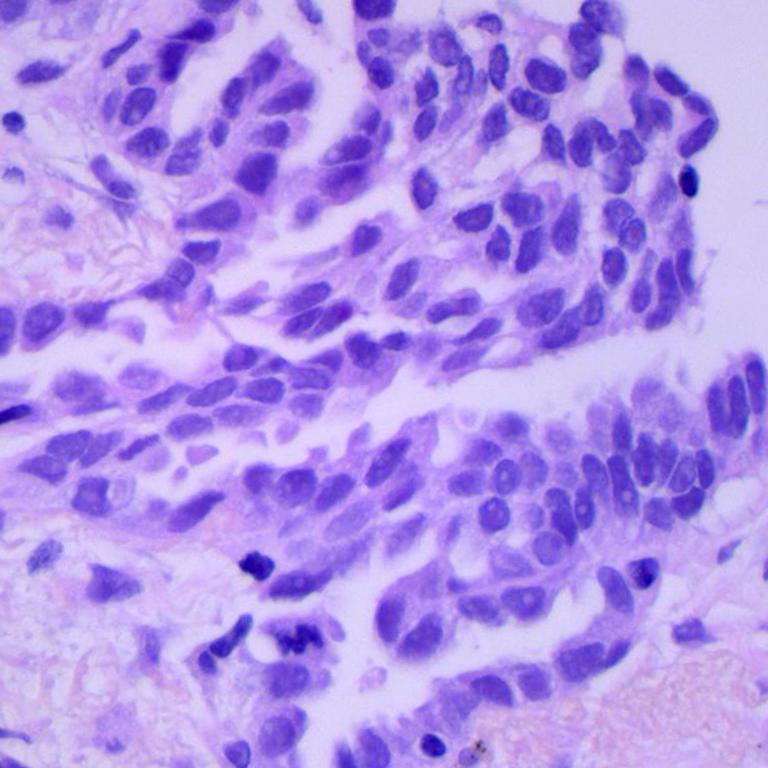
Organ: lung
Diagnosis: adenocarcinomas